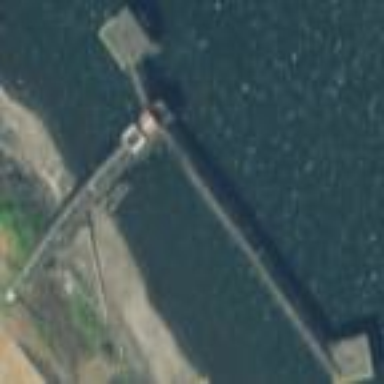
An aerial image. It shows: Man-made pier.